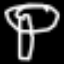
Label: mushroom